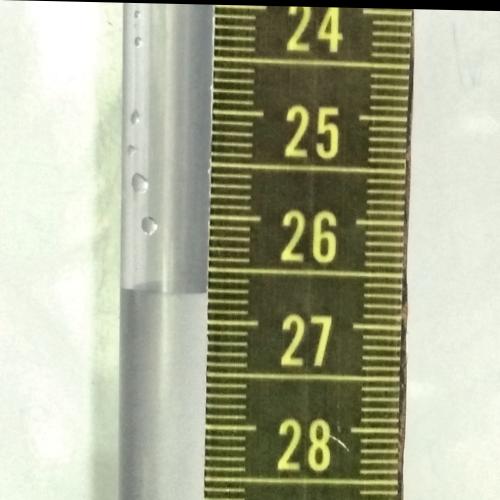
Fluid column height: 26.7 cm